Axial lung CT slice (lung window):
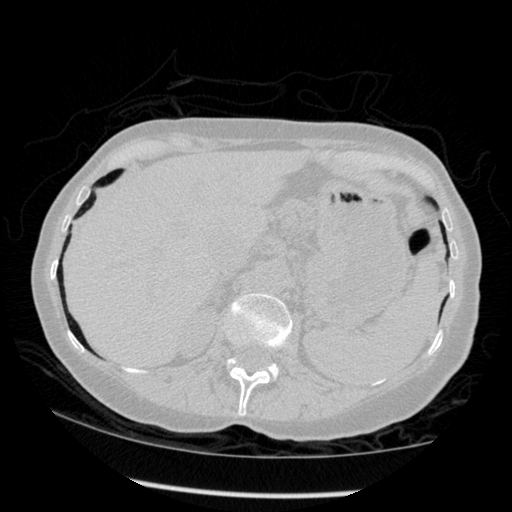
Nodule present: no